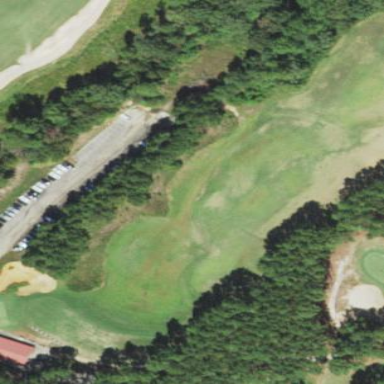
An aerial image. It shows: Driving range for golf practice.